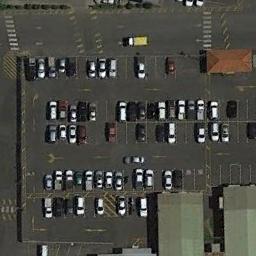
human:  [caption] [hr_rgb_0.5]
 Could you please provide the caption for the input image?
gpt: There are many yellow signs in the parking lot .

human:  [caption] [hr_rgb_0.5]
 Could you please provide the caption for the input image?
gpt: The parking lot has some parked cars and several buildings are next to the parking lot .

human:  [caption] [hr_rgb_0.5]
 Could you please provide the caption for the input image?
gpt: There are several buildings of different sizes next to the parking lot .

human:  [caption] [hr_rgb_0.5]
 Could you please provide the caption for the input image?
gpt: The parking lot is full of cars next to some buildings .

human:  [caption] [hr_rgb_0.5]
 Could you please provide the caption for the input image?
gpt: There are some cars on the parking lot beside two green buildings .